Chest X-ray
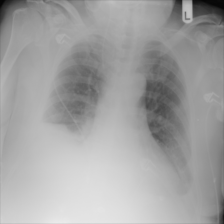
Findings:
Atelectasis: positive
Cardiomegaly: negative
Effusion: positive
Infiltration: negative
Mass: negative
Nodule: negative
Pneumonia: negative
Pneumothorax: negative
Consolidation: negative
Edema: negative
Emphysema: negative
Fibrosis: negative
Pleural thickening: negative
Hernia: negative